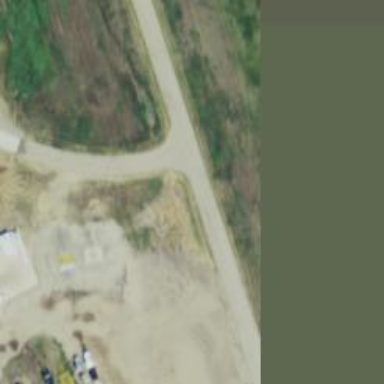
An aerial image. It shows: Asphalt runway at the airport.